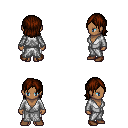
a pixel art fantasy rpg character, female body template, human, dark skin, white robe, white pants, brown long bangs hairstyle, brown shoes, four views (front, back, left, right), 2x2 character sprite sheet, small pixel art, hard edges, no anti-aliasing